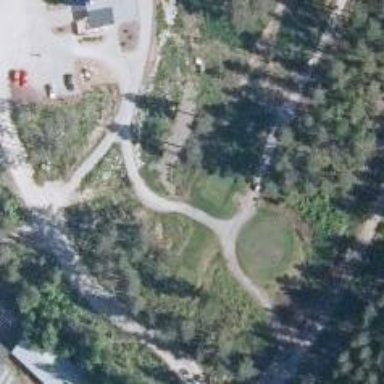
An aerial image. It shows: Footway that serves as golf path.